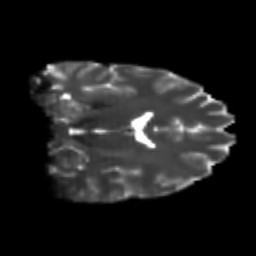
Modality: T2w
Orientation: coronal
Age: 24
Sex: male
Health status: healthy
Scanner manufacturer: philips
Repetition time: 7.386 s
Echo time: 0.08599 s